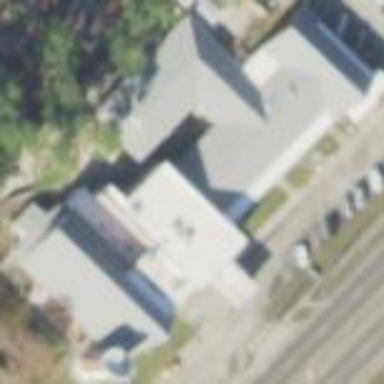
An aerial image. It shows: Building that serves as place of worship.